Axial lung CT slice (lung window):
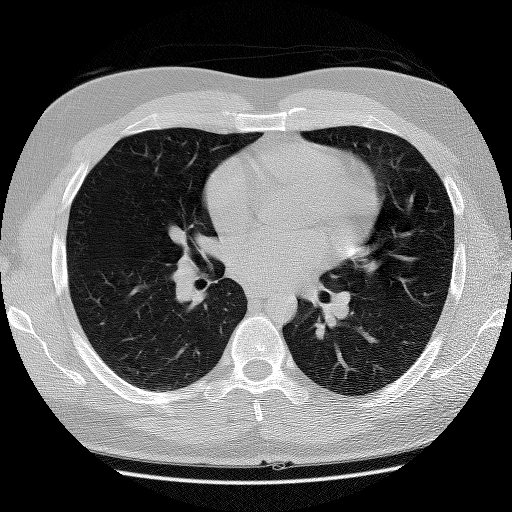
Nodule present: no